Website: ulta-beauty
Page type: billing-address
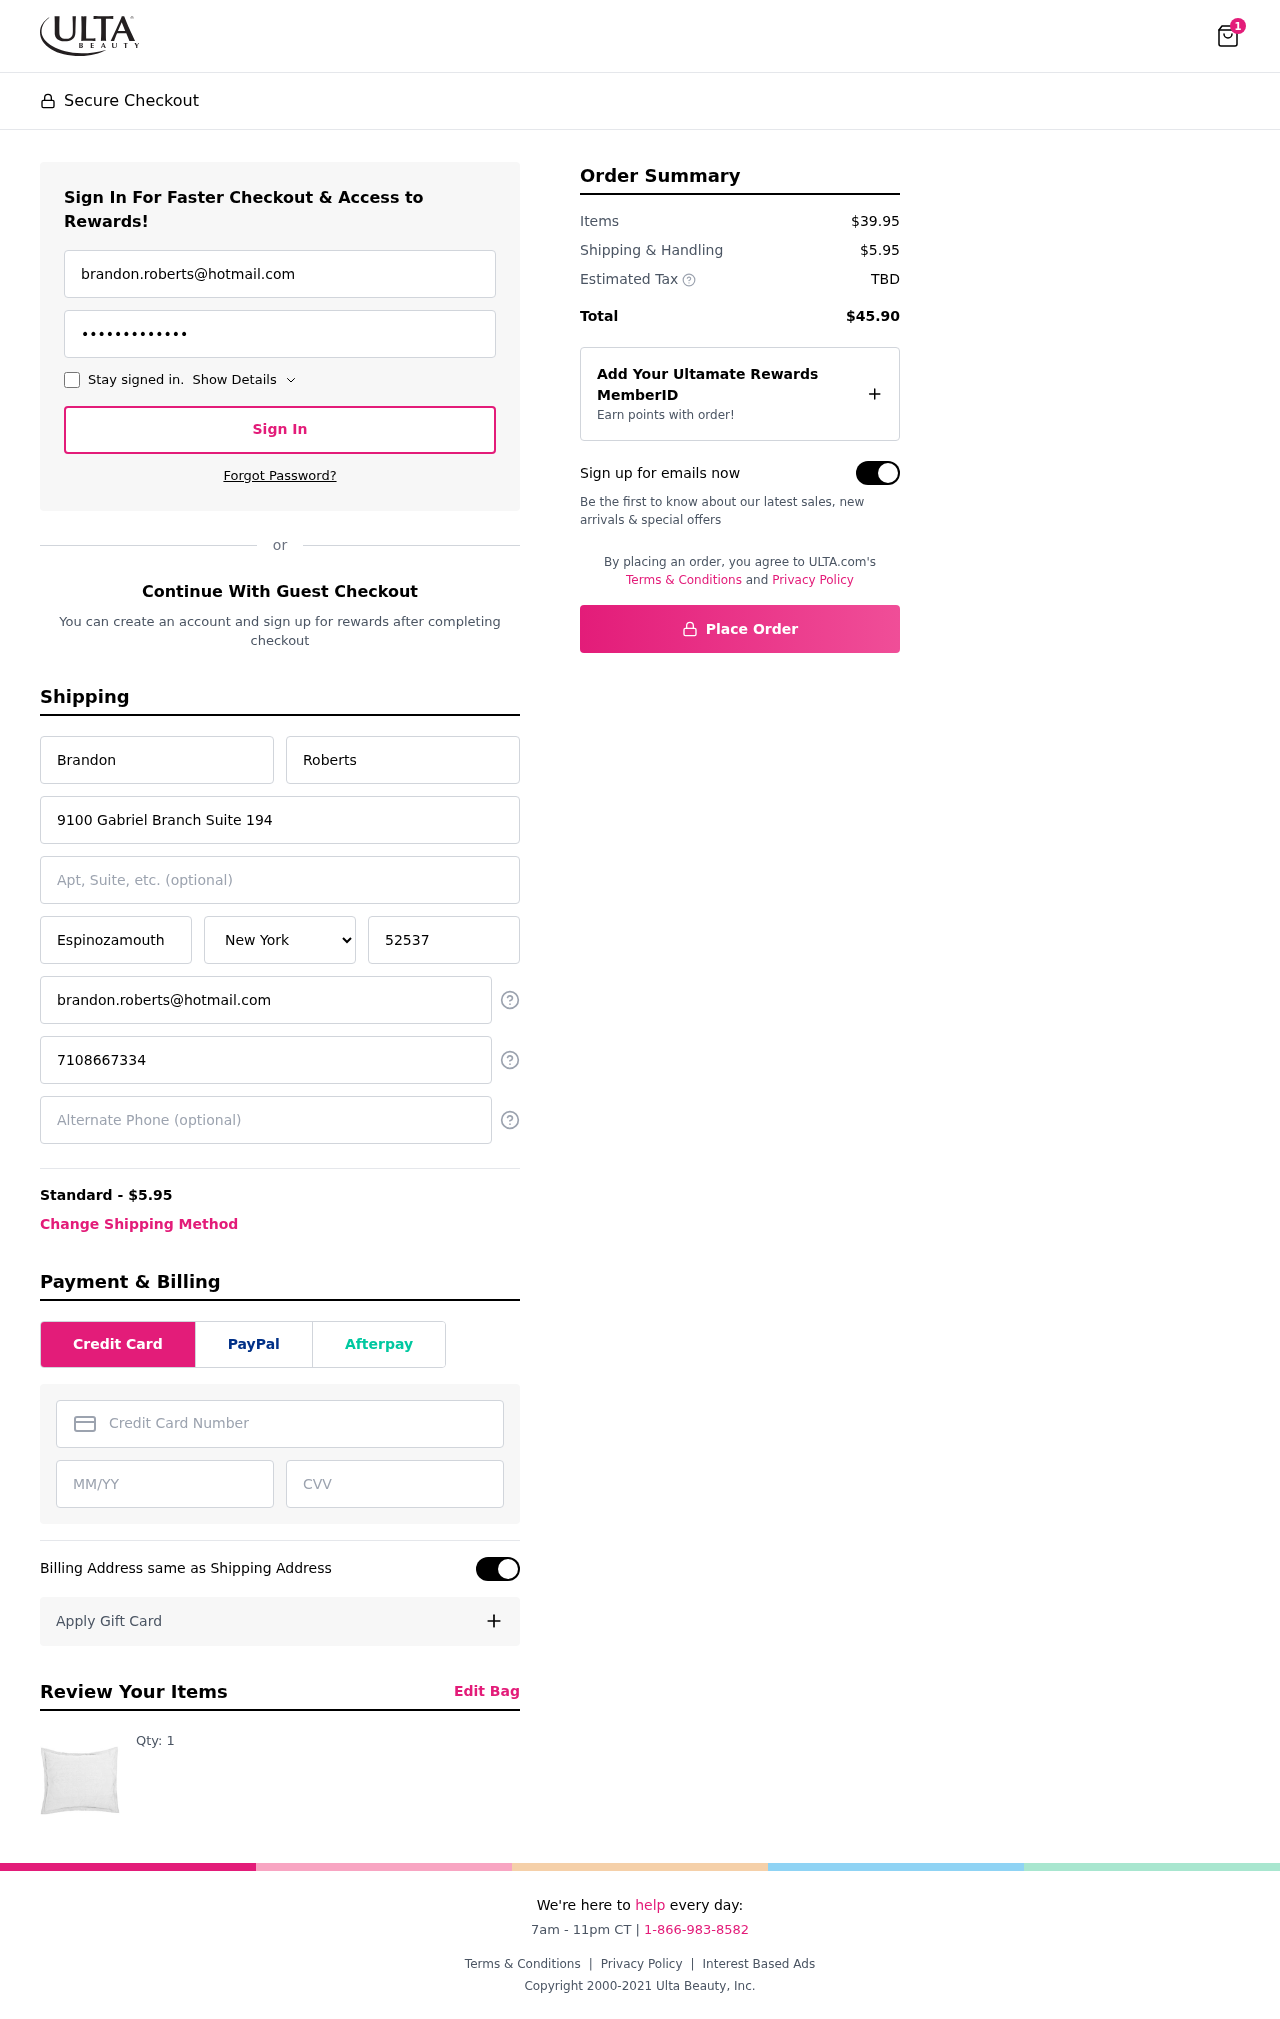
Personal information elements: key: PII_STATE
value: New York
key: PII_EMAIL
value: brandon.roberts@hotmail.com
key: PII_FIRSTNAME
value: Brandon
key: PII_LASTNAME
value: Roberts
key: PII_STREET
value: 9100 Gabriel Branch Suite 194
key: PII_CITY
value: Espinozamouth
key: PII_POSTCODE
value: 52537
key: PII_PHONE
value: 7108667334
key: PII_CARD_NUMBER
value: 6537 8310 4806 6390
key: PII_CARD_EXPIRY
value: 08/28
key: PII_CARD_CVV
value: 119
Product elements: key: PRODUCT1_QUANTITY
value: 1
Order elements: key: ORDER_NUM_ITEMS
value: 1
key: ORDER_SHIPPING_COST
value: $5.95
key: ORDER_SUBTOTAL
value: $39.95
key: ORDER_TOTAL
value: $45.90